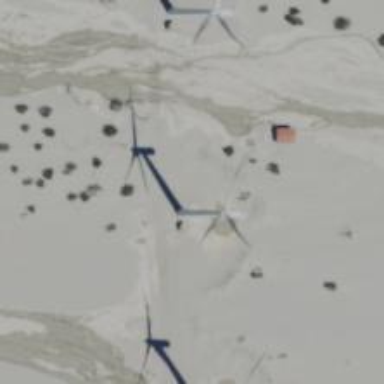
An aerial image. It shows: Wind generator powered by wind. The generator type is horizontal axis and it uses wind turbines.